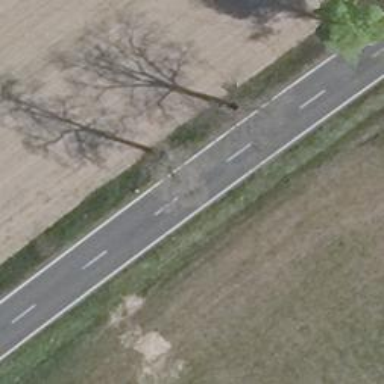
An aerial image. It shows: Secondary road with asphalt surface.